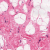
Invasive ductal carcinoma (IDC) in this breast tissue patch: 0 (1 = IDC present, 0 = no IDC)